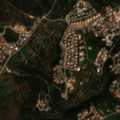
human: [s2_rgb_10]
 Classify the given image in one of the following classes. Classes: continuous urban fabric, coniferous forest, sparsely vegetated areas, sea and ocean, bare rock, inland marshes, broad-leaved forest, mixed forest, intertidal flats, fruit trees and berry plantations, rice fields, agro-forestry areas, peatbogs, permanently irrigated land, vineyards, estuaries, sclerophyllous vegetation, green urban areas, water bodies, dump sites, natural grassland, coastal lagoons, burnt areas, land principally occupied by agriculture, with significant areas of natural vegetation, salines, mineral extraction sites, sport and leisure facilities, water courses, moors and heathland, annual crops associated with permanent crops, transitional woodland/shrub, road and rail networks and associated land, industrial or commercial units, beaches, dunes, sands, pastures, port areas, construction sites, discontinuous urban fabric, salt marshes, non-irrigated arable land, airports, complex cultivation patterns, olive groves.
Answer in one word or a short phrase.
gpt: sport and leisure facilities, annual crops associated with permanent crops, land principally occupied by agriculture, with significant areas of natural vegetation, sclerophyllous vegetation